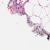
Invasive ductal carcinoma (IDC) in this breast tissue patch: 0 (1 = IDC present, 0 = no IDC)